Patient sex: F
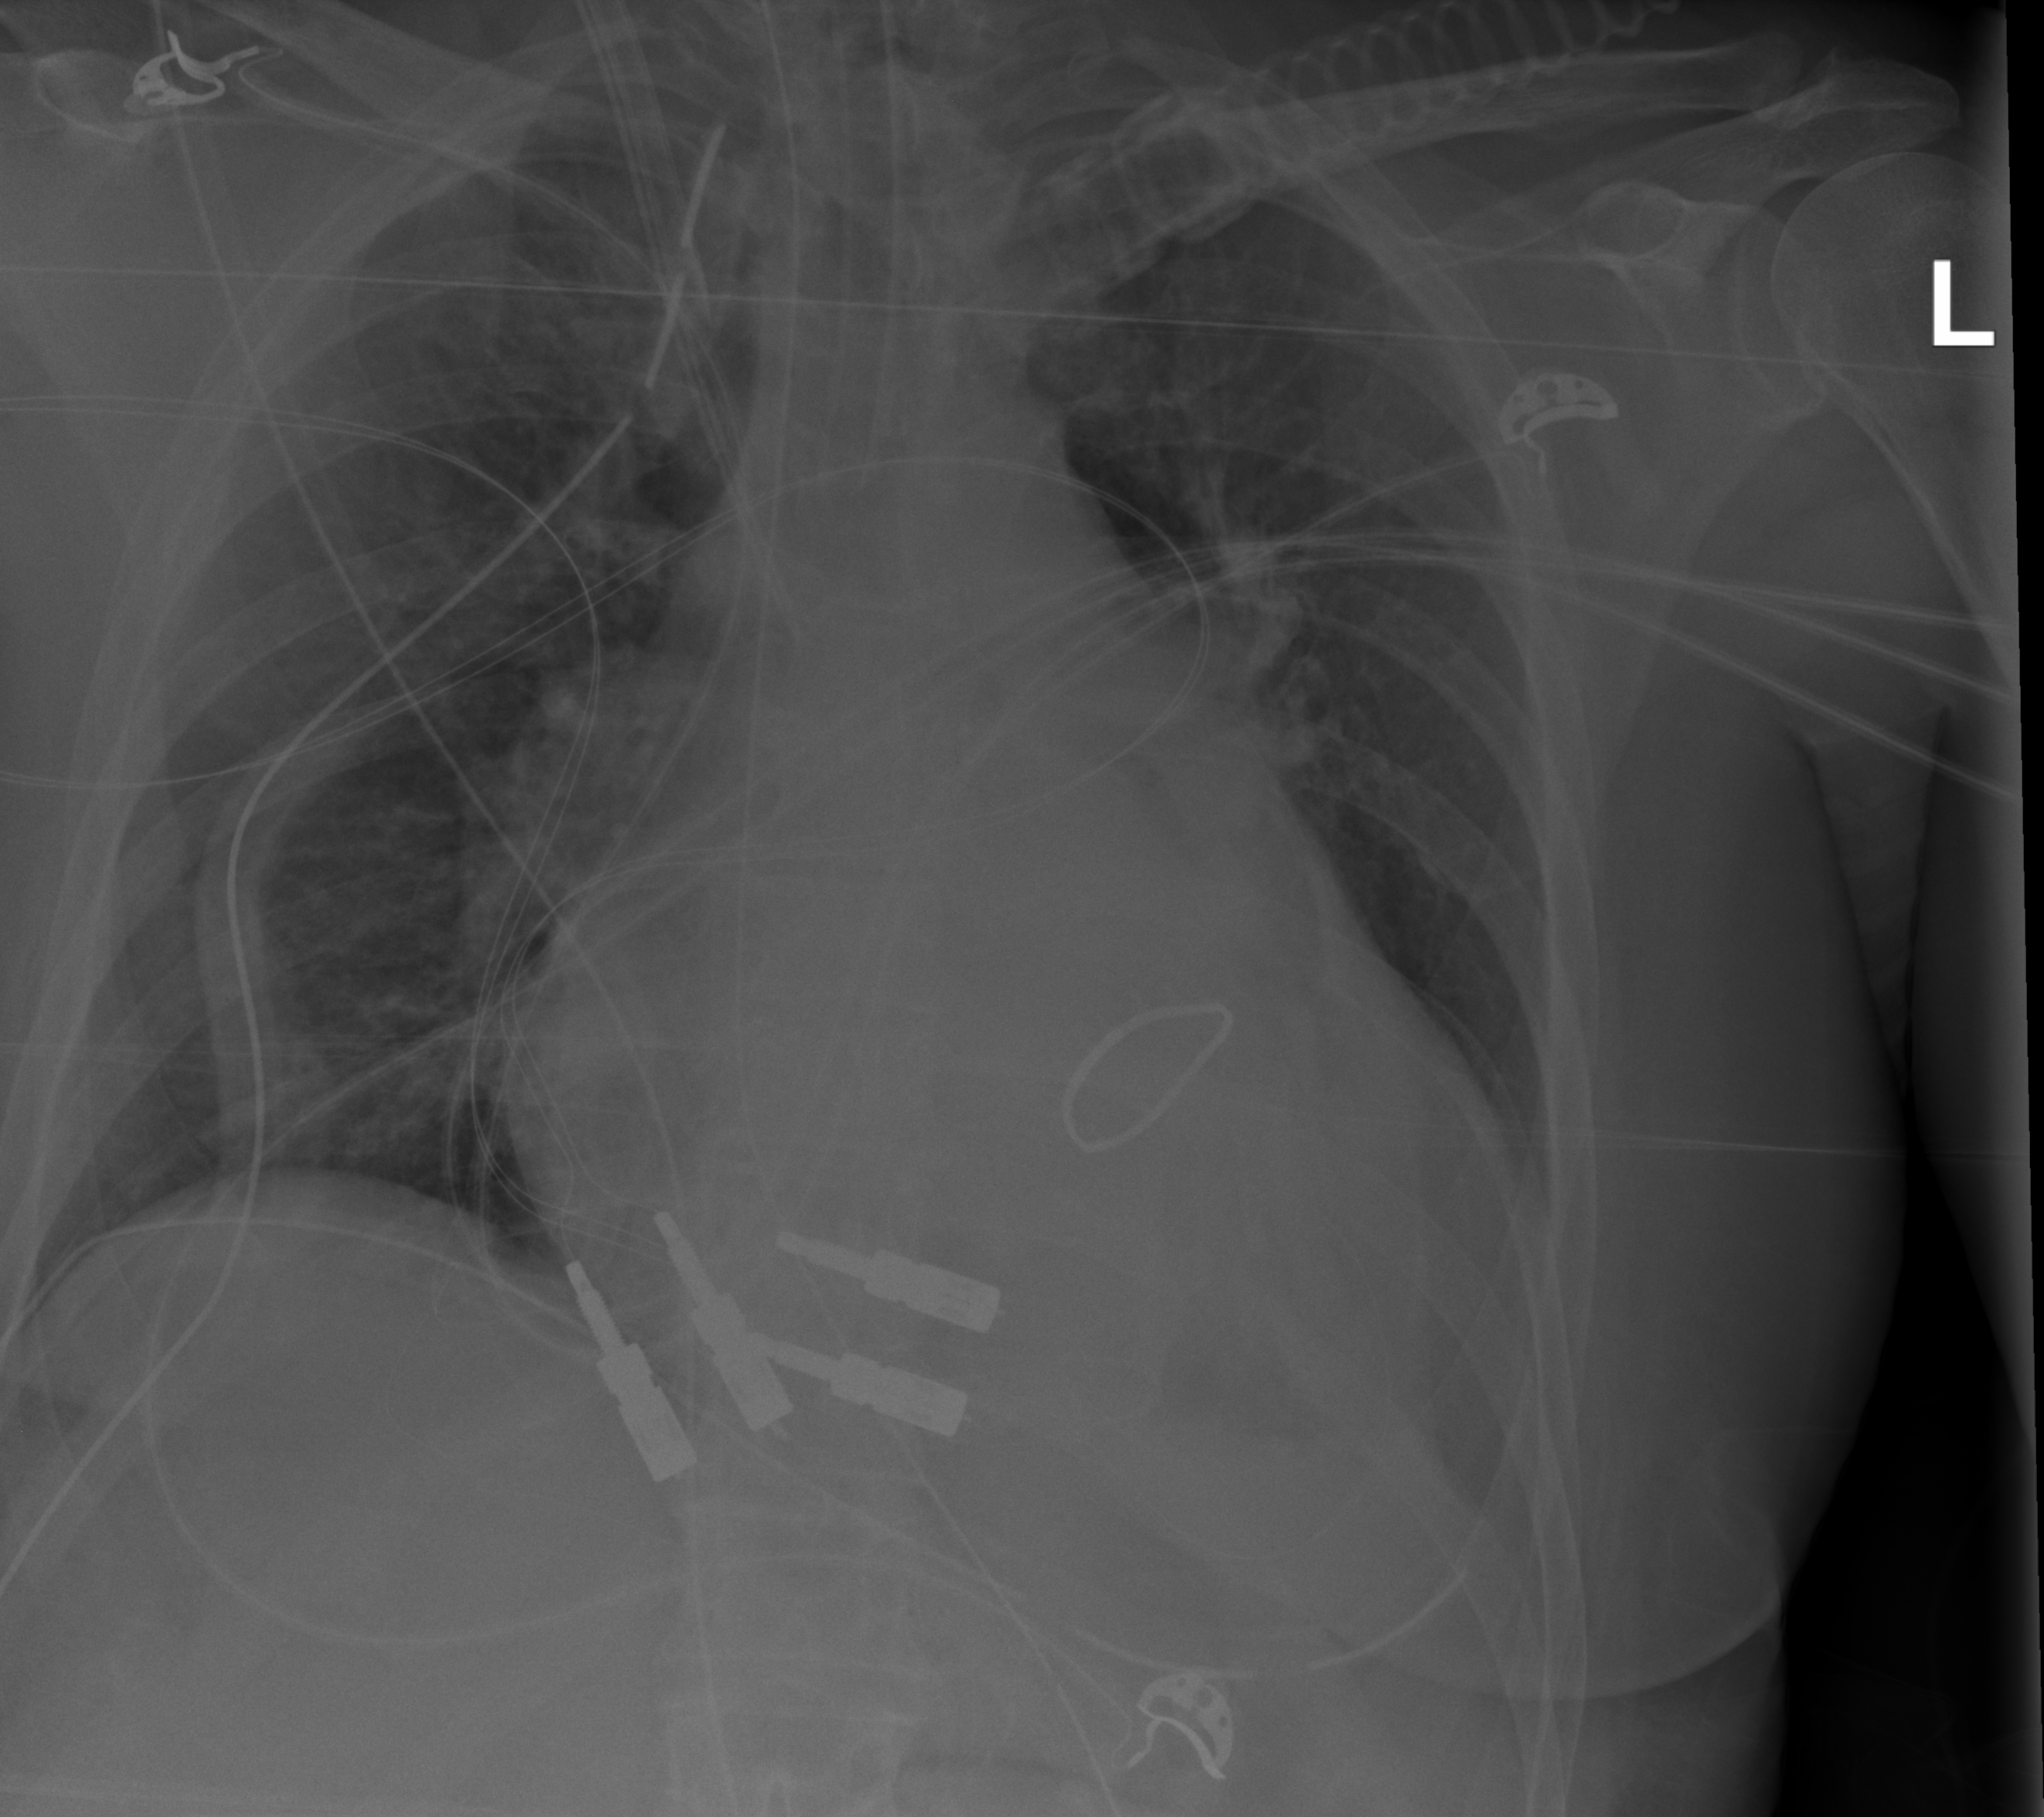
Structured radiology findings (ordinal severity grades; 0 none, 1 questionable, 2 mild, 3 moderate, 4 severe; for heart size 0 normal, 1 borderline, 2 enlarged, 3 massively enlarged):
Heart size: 2
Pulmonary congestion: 2
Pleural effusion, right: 0
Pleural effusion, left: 2
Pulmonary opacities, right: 0
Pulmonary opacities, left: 0
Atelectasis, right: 0
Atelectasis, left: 0